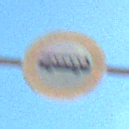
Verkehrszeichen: VerbotKraftomnibusse
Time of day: Midday
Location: Outdoor (Nature)
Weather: PartlyCloudy
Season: NotSpecified
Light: Natural